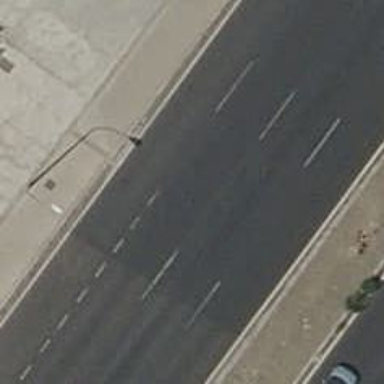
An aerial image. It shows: Circular junction on trunk highway.